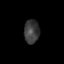
Tissue: lung
Cell type: Myeloid cells
Senescence score: 0.1734
Nuclear area (px): 357
Mean DAPI intensity: 59.513